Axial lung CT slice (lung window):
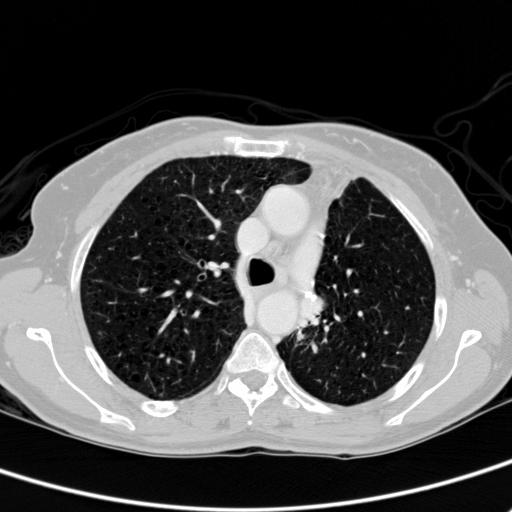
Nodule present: no